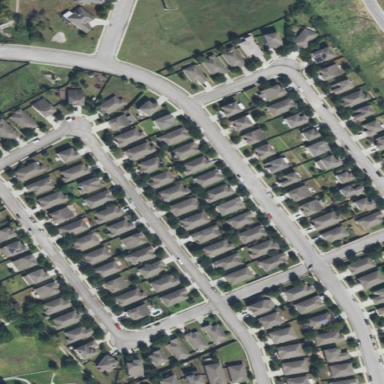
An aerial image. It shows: Residential area consisting of single-family homes.